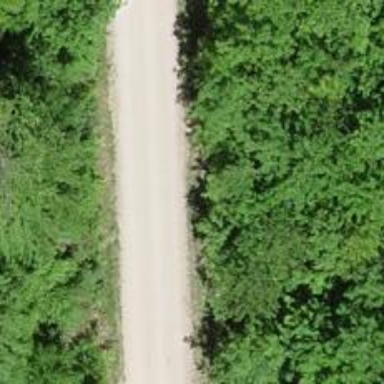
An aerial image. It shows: Unpaved track with grade2 track type.